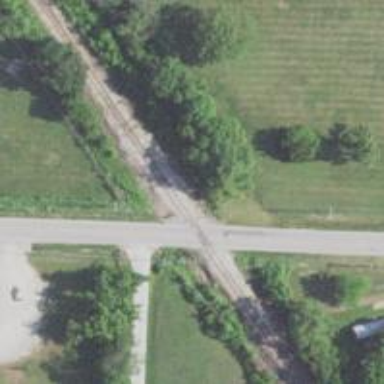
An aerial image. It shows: Railway spur service.